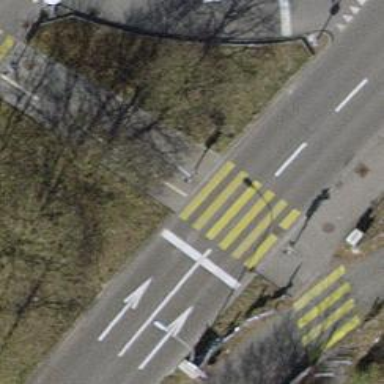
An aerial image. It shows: Road with traffic signals and zebra crossing. The crossing markings are zebra.